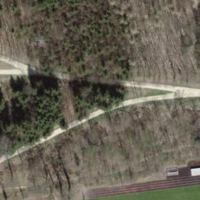
EUNIS habitat code: 44
Species observed at this site:
Cardamine heptaphylla
Sambucus racemosa